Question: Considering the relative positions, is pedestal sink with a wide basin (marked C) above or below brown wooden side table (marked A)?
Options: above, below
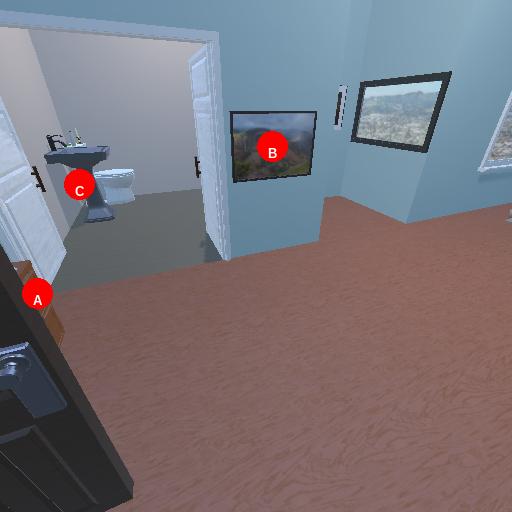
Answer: above